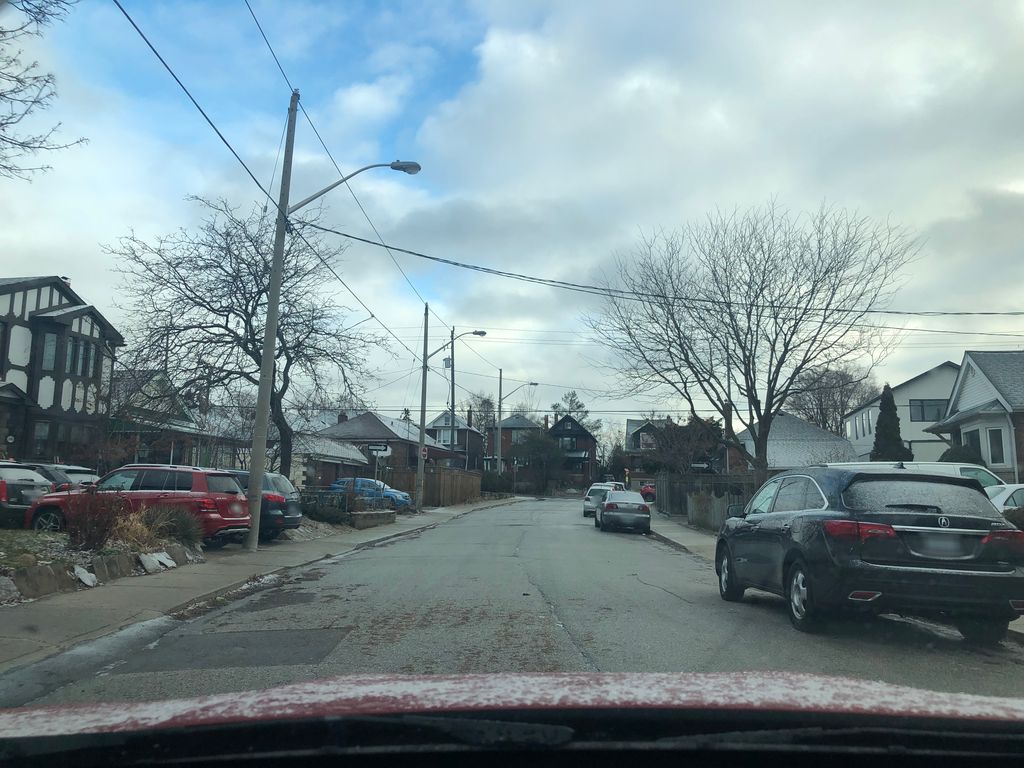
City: toronto